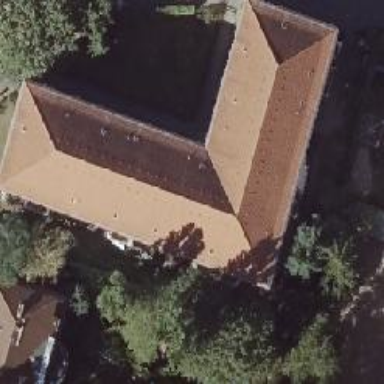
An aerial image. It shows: Hipped-roof building with apartments.